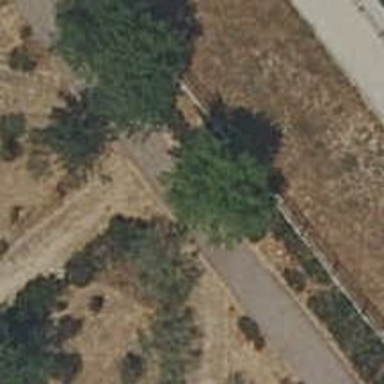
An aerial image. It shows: Dirt footway.